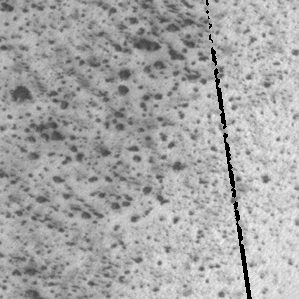
Label: frost